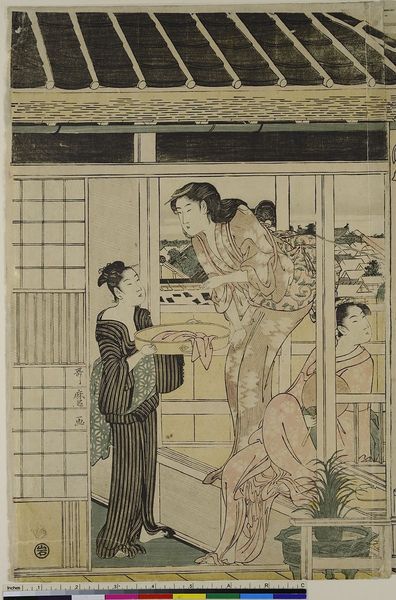
Künstler: Kitagawa Utamaro
Standort: Hamburg
Institution: Museum für Kunst und Gewerbe Hamburg
Schlagwörter: grün, landschaft, stadt, fenster, frau, schwarz, dach, gebäude, haus, kleidung, hügel, haare, interieur, blatt, pflanze, rosa, holzschnitt, japan, streifen, ankleiden, stadtansicht, loggia, veranda, vulkan, druck, druckgraphik, druckgrafik, tracht, zeit, farbholzschnitt, pflege, reinigung, kimono, teehaus, volkstracht, edo, fuji, reproduktionen, volcano, alte stadtansicht, druckerzeugnisse, auskleiden, mädchen, alte ansicht, hausinneres, wäsche, volcan, ibung